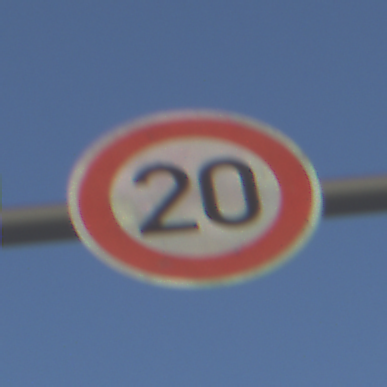
Verkehrszeichen: Geschwindigkeit20
Umgebung: Outdoor, Nature
Tageszeit: SunriseSunset
Wetter: Clear
Licht: Natural
Jahreszeit: NotSpecified
Kontrast: LowContrast